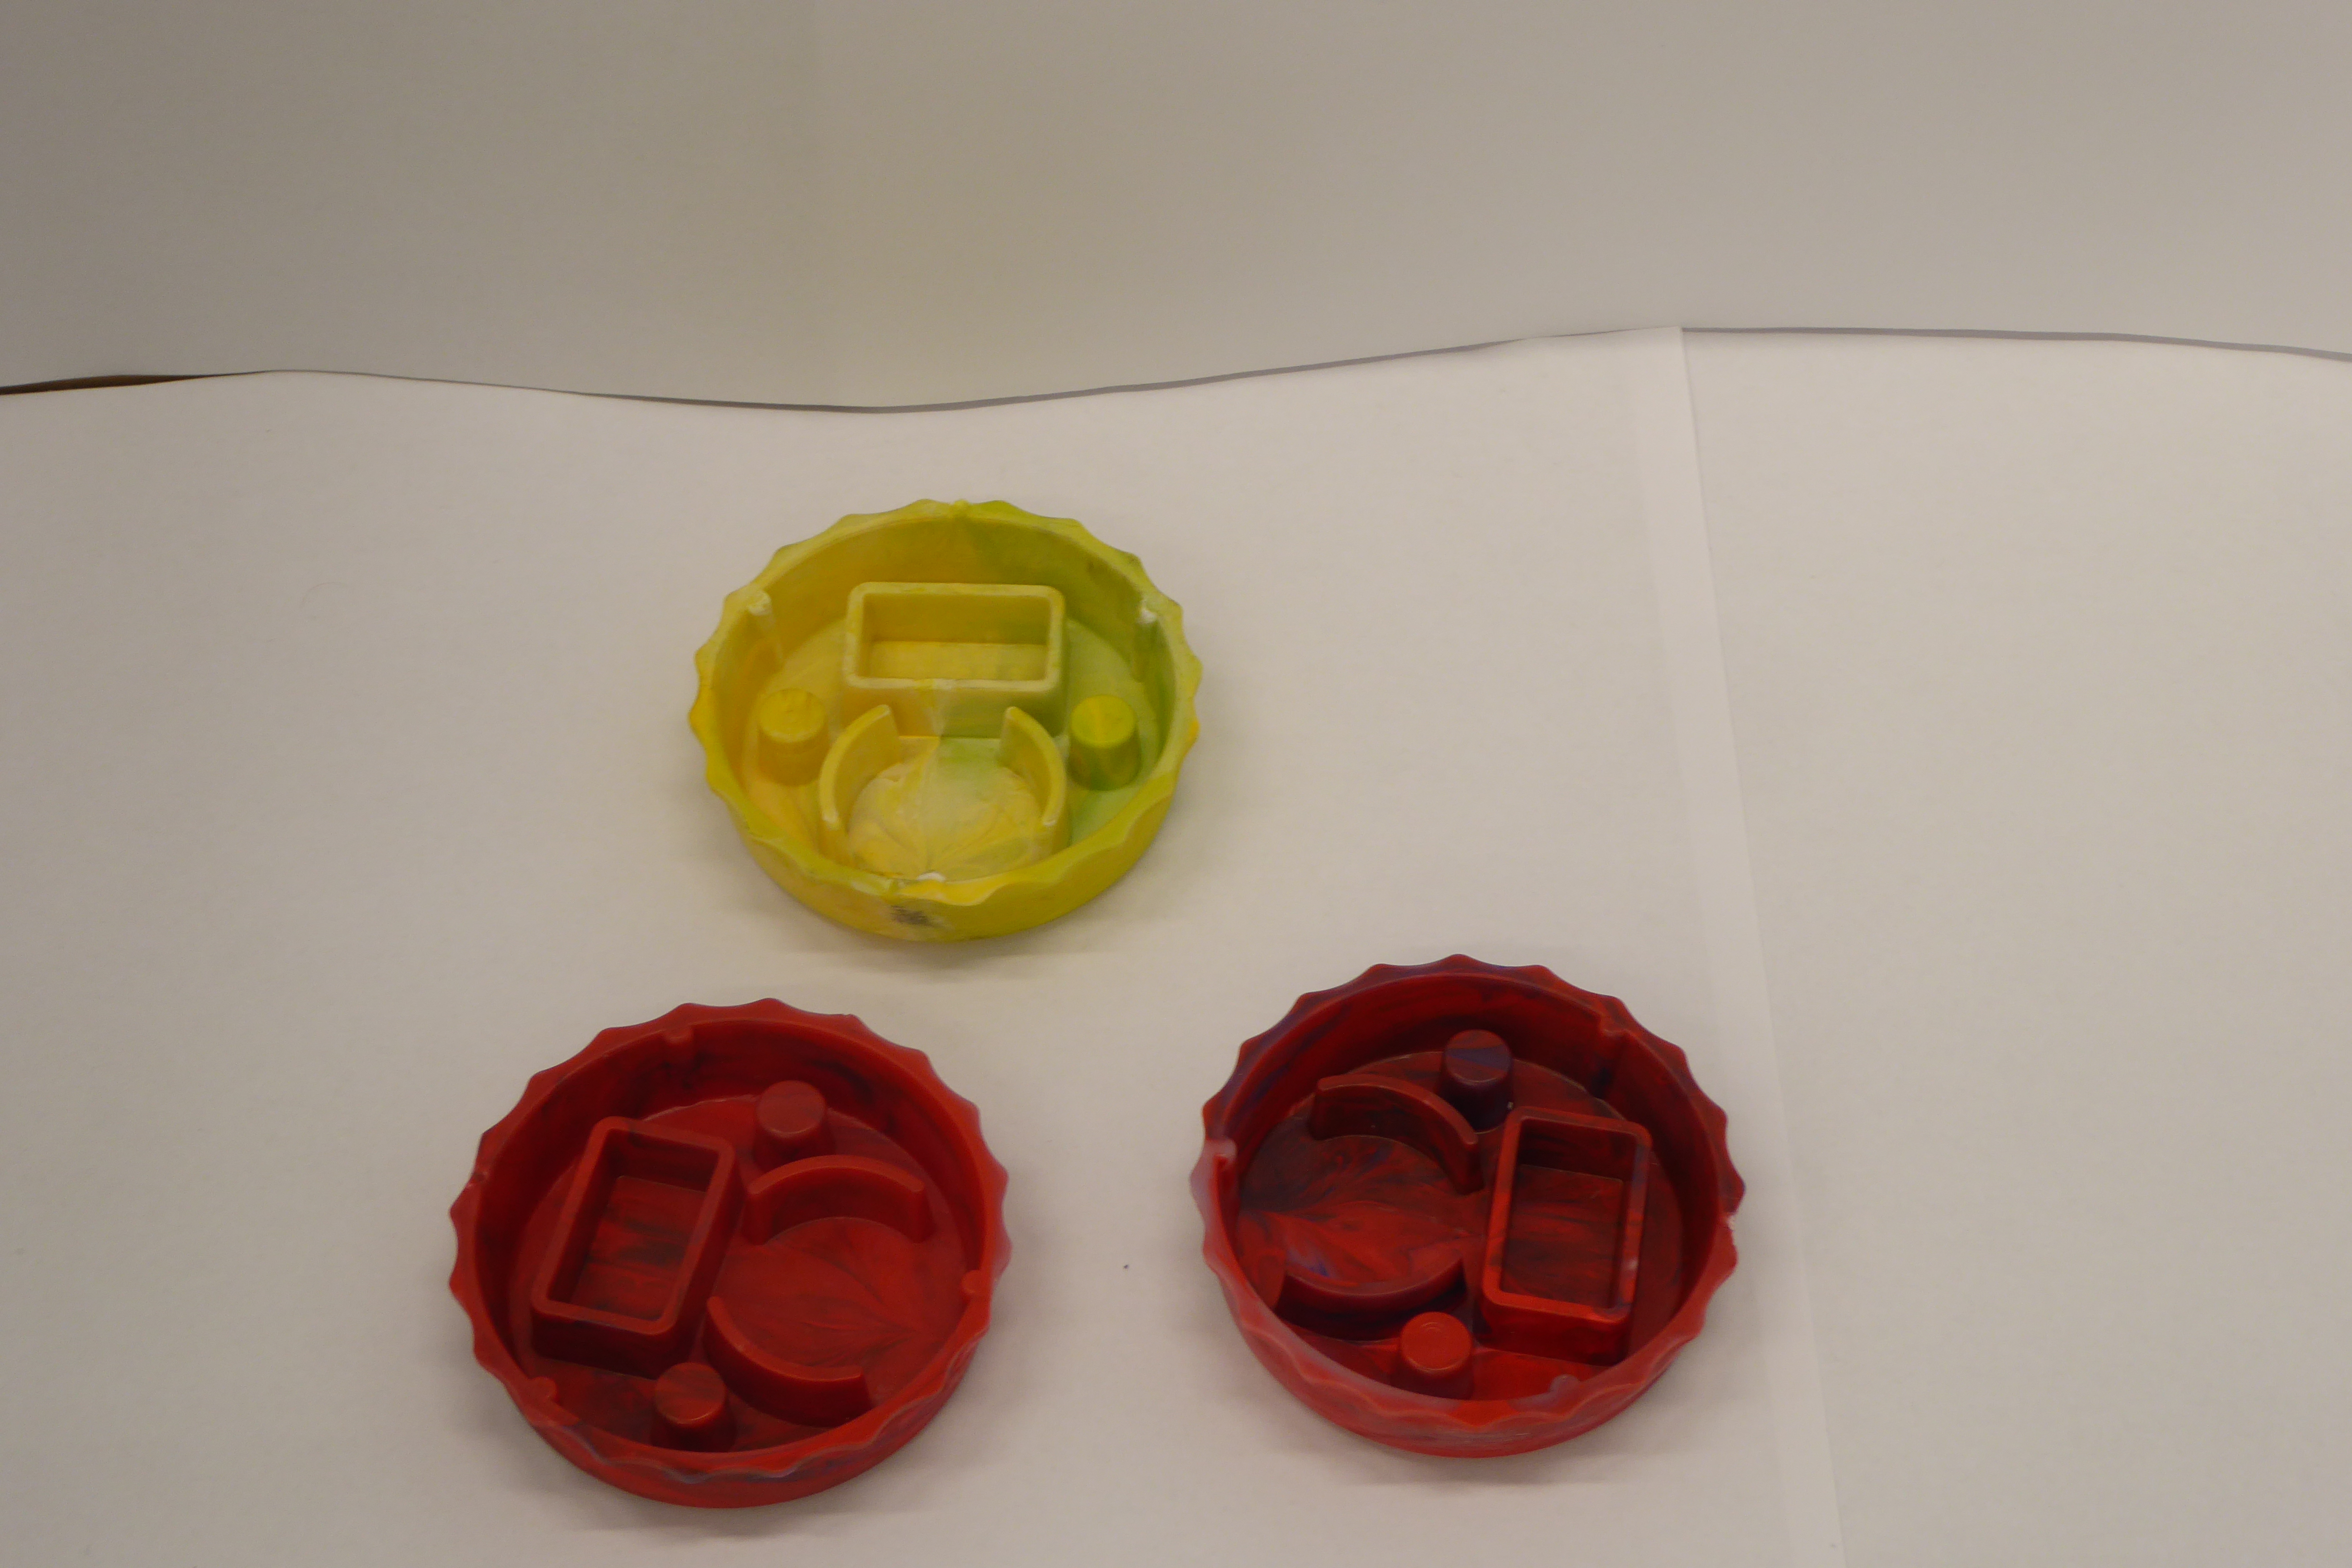
Label: Bottle Opener - Cover